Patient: sex F, age 60
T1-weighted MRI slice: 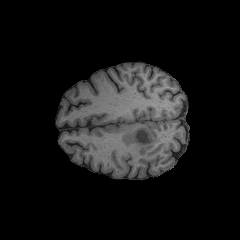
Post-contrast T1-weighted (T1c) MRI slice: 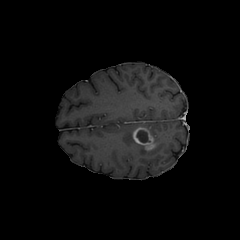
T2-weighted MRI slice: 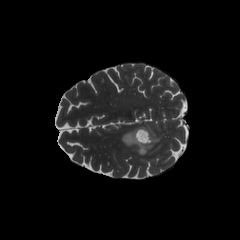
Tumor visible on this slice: yes
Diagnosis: Glioblastoma, IDH-wildtype
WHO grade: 4